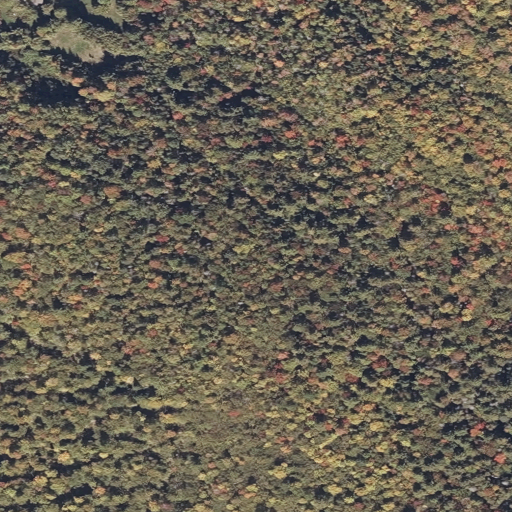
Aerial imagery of ridge(s) in Maine named Goose Ridge containing mixed forest, deciduous forest, and evergreen forest